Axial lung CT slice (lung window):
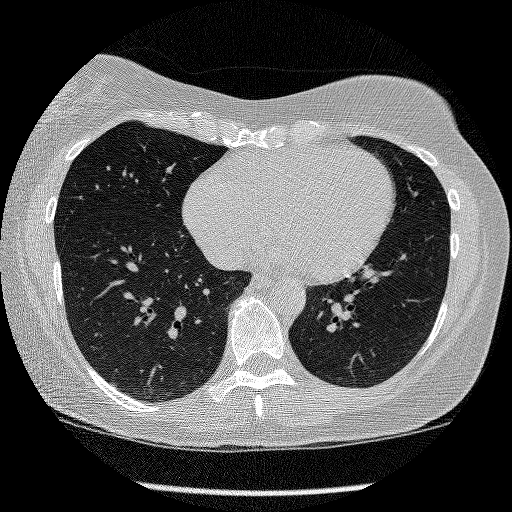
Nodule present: no